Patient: sex M, age 55
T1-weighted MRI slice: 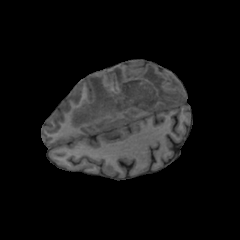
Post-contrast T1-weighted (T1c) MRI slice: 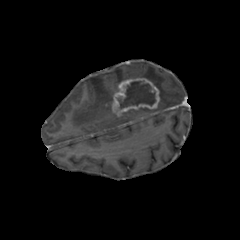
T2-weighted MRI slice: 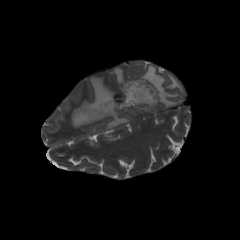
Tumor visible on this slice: yes
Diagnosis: Glioblastoma, IDH-wildtype
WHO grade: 4